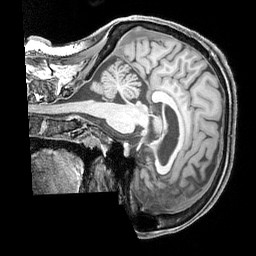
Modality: T1w
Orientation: sagittal
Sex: female
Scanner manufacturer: siemens
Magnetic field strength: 3 T
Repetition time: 2.3 s
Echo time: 0.00226 s